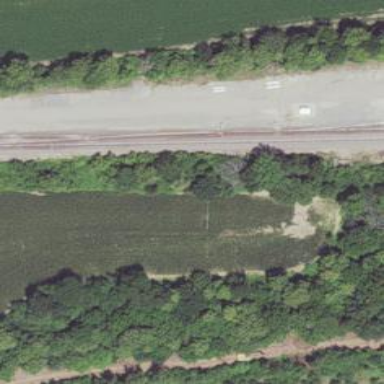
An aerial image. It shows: Railroad crossover.